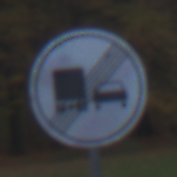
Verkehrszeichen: EndeUeberholverbotKraftfahrzeuge
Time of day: SunriseSunset
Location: Outdoor (Nature)
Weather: PartlyCloudy
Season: Autumn
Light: Natural